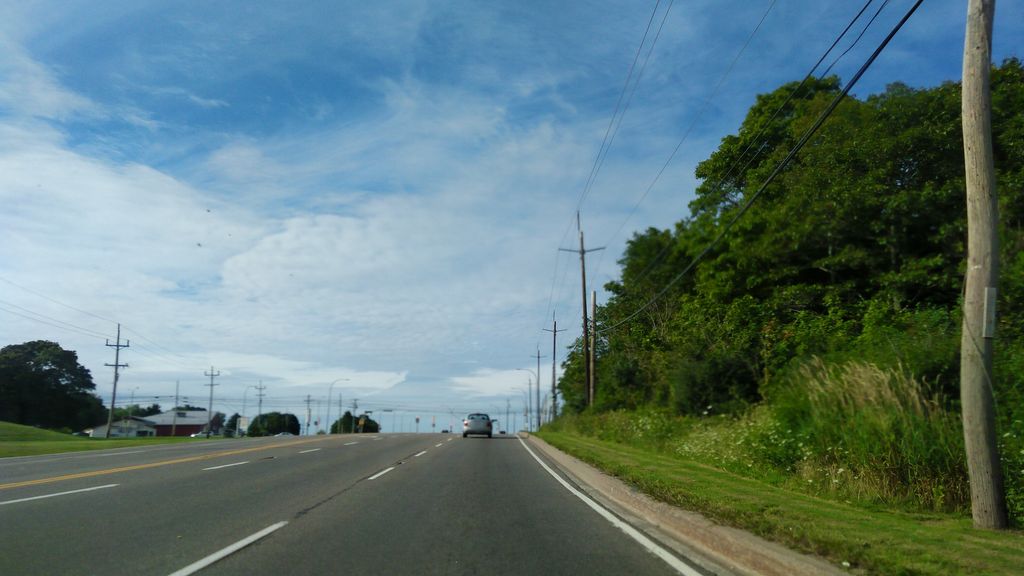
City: charlottetown